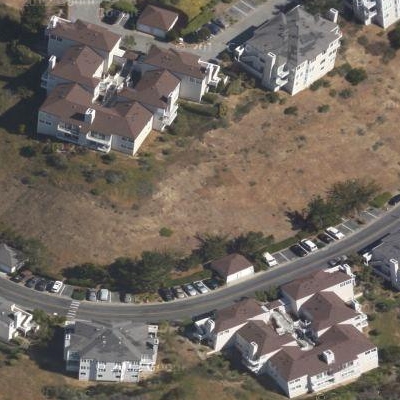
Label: Resident